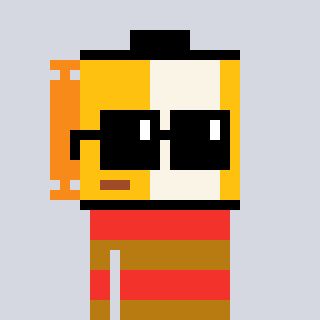
a pixel art character with square black sunglasses, a film roll-shaped head and a gold-colored body on a cool background